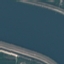
Label: River